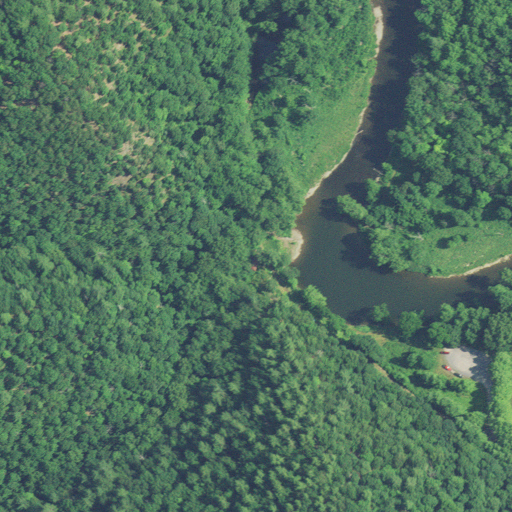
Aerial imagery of valley in West Virginia named Wolf Hollow containing deciduous forest, open water, mixed forest, pasture, open development, and low intensity development